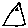
Label: triangle